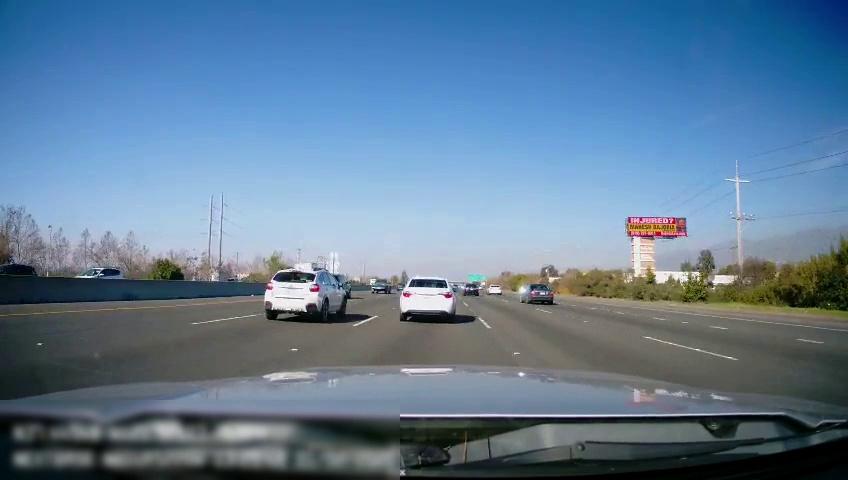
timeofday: Day
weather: Sunny
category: Drivable Space
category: Vehicles | SUV
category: Vehicles | SUV
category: Vehicles | SUV
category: Vehicles | Car
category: Vehicles | Car
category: Vehicles | Car
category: Vehicles | Car
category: Vehicles | Truck
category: Vehicles | SUV
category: Vehicles | SUV
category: Vehicles | Car
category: Lanes | Current Lane
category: Lanes | Current Lane
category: Lanes | Alternate Lane
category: Lanes | Alternate Lane
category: Lanes | Alternate Lane
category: Lanes | Alternate Lane
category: Lanes | Alternate Lane
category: Traffic | Signs